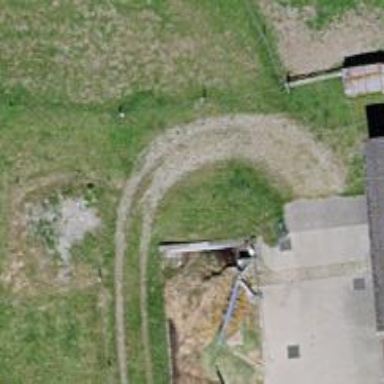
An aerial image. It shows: Grassy track.